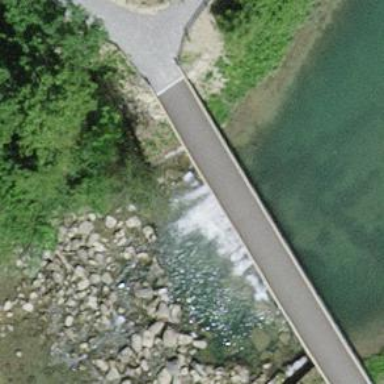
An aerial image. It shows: Path leading to bridge.